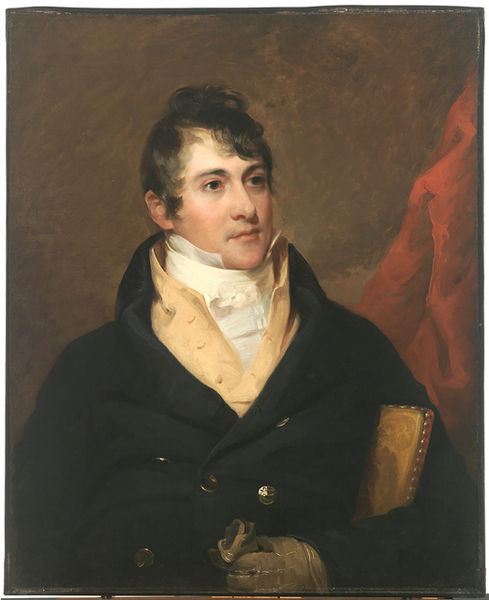
Titel: Captain William Chamberlain
Künstler: Thomas Sully
Standort: Amherst (Massachusetts, USA)
Institution: Mead Art Museum, Amherst College
Schlagwörter: gemälde, mann, braun, handschuhe, schwarz, weiss, rot, beige, hemd, augen, gesicht, portrait, gold, mantel, blue, chair, curtain, military, oil, red, white, black, collar, face, hair, old, painting, seat, seated, yellow, gerade, brown, knöpfe, oberkörper, profile, flower, glove, man, background, head, eyes, suit, coat, fur, buttons, sketch, french, jacket, curl, drape, pose, book, gloves, shirt, knopfe, button, fawn, leather, leader, curles, combover, knob, great coat, high coller, navey, dreape